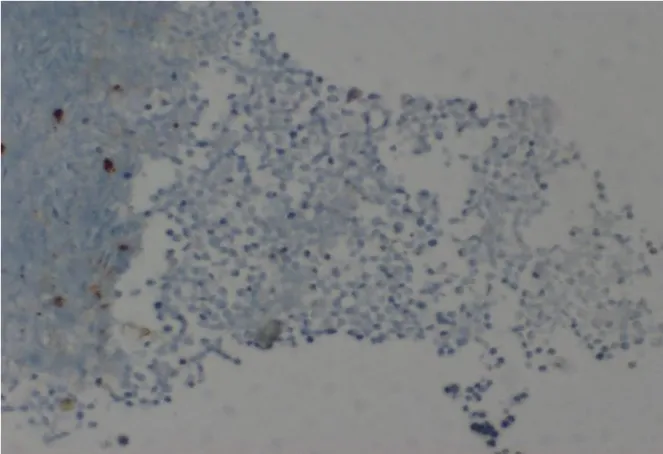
IHC analysis for mic 2 showing negative uptake by blast cells.
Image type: pathology (immunostaining)